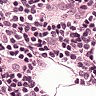
Metastatic tissue present: no